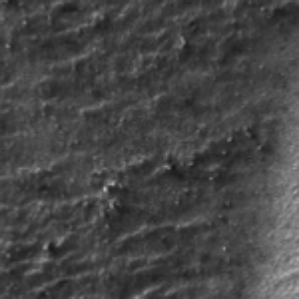
Label: frost